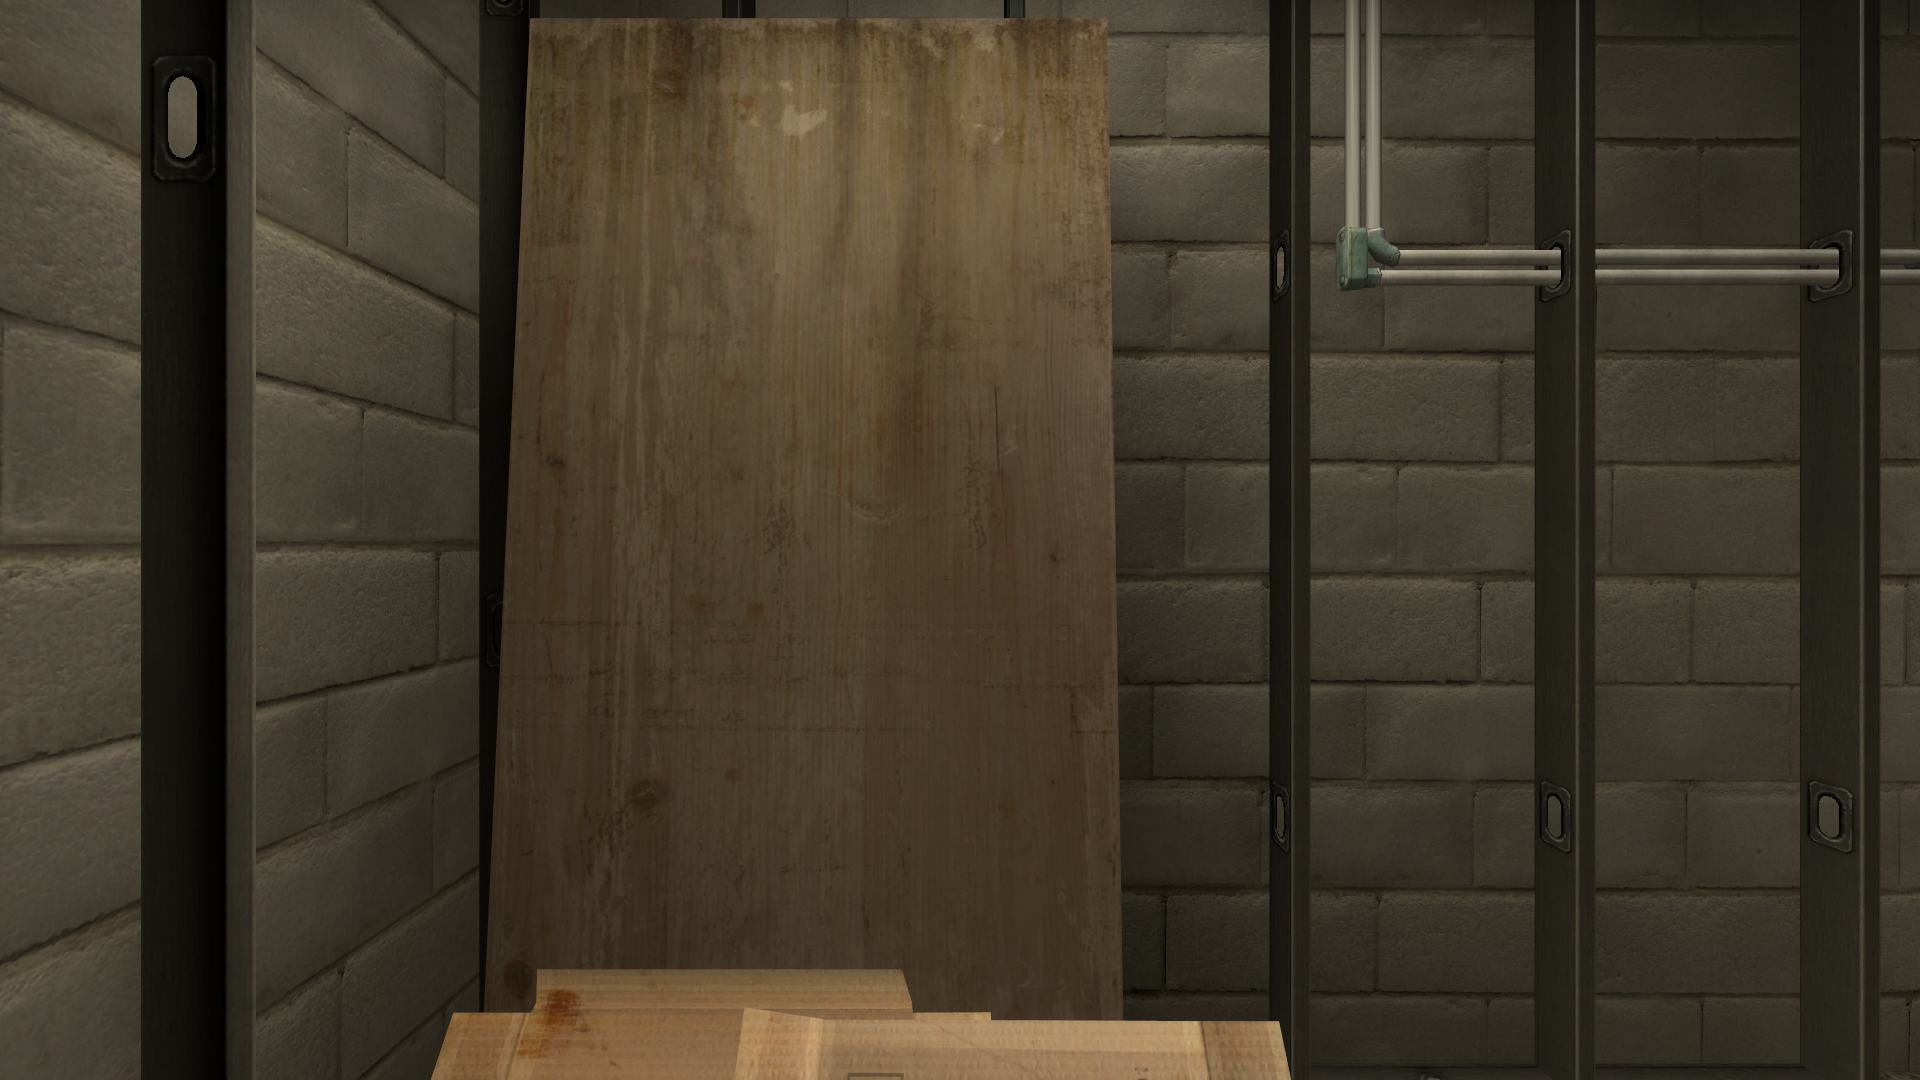
Map: de_vertigo